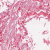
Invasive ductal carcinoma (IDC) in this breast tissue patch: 0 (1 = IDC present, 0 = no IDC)